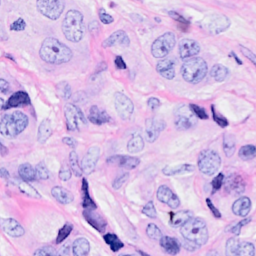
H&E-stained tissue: Breast